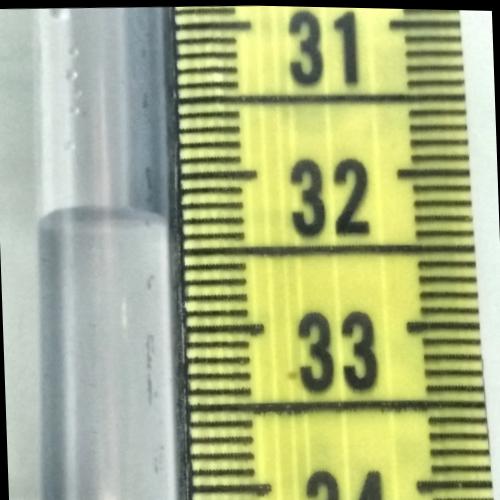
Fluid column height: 32.3 cm